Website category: phone
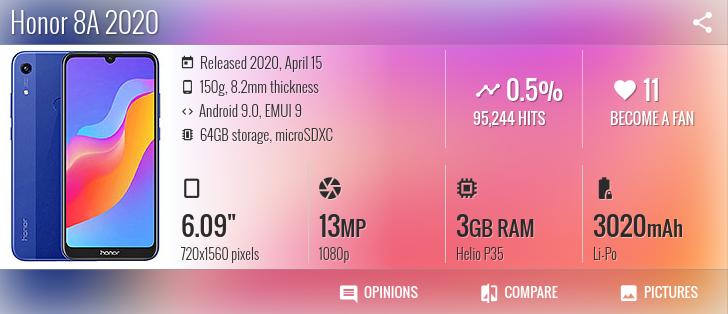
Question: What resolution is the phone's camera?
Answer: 1080p

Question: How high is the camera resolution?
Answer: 1080p

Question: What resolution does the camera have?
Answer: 1080p

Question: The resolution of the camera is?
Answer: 1080p

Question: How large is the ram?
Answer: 3 GB RAM

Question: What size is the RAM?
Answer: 3 GB RAM

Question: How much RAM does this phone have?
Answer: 3 GB RAM

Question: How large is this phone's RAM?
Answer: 3 GB RAM

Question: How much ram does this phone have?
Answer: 3 GB RAM

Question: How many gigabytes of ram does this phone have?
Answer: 3 GB RAM

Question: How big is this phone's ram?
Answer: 3 GB RAM

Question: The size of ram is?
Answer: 3 GB RAM

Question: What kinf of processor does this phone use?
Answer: Helio P35

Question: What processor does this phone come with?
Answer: Helio P35

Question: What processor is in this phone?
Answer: Helio P35

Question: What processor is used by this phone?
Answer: Helio P35

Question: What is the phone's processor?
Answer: Helio P35

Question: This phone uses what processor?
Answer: Helio P35

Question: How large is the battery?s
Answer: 3020 mAh

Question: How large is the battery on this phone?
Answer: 3020 mAh

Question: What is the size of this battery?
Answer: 3020 mAh

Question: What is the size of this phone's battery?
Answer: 3020 mAh

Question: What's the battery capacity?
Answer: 3020 mAh

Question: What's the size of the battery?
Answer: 3020 mAh

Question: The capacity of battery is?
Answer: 3020 mAh